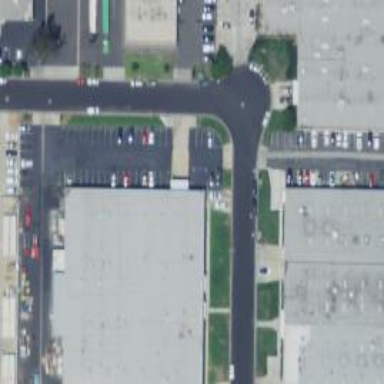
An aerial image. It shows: Commercial building.